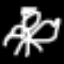
Label: angel